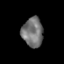
Tissue: prostate
Cell type: Myeloid cells
Senescence score: 0.3003
Nuclear area (px): 603
Mean DAPI intensity: 115.421